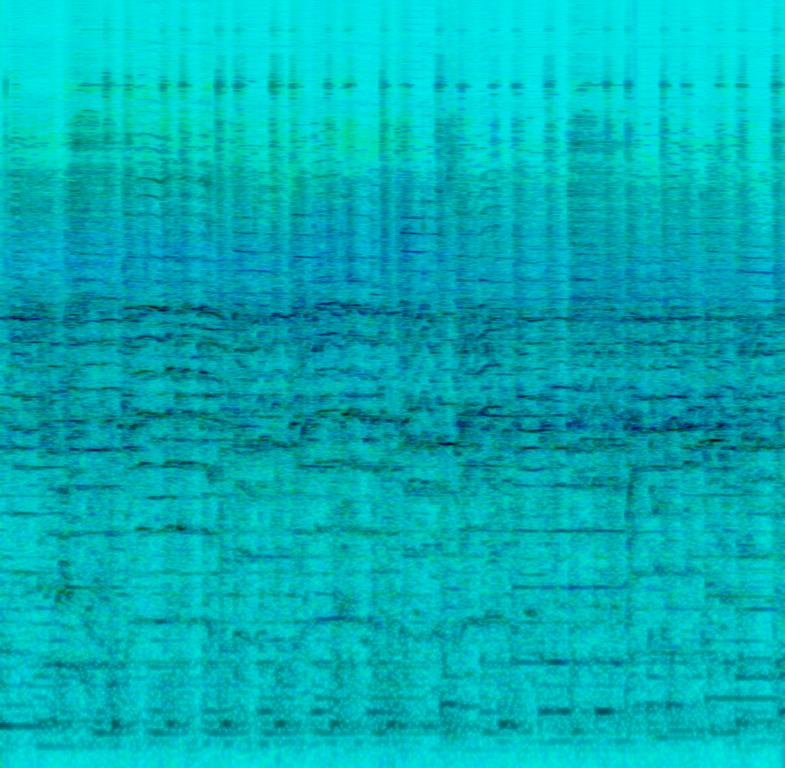
This audio contains someone playing a melody on a violin. A female voice is singing along in a high pitch. The background is filled with percussive instruments and a tambourine. This song may be playing during the celebration.